Aerial crown-view tile of a tropical tree (Barro Colorado Island, Panama), acquired 20250715:
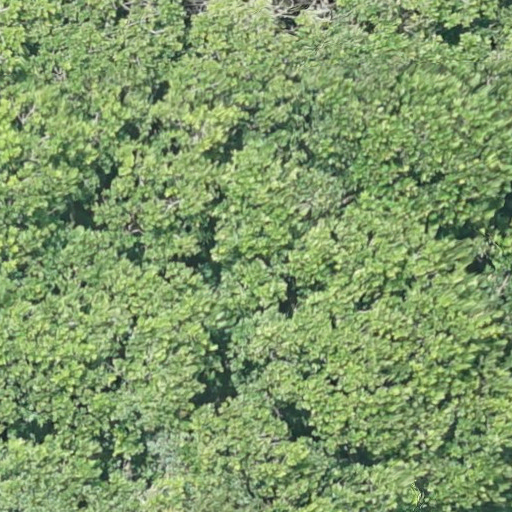
Species: Anacardium excelsum
GBIF accepted scientific name: Anacardium excelsum
Crown area: 831.358 m²